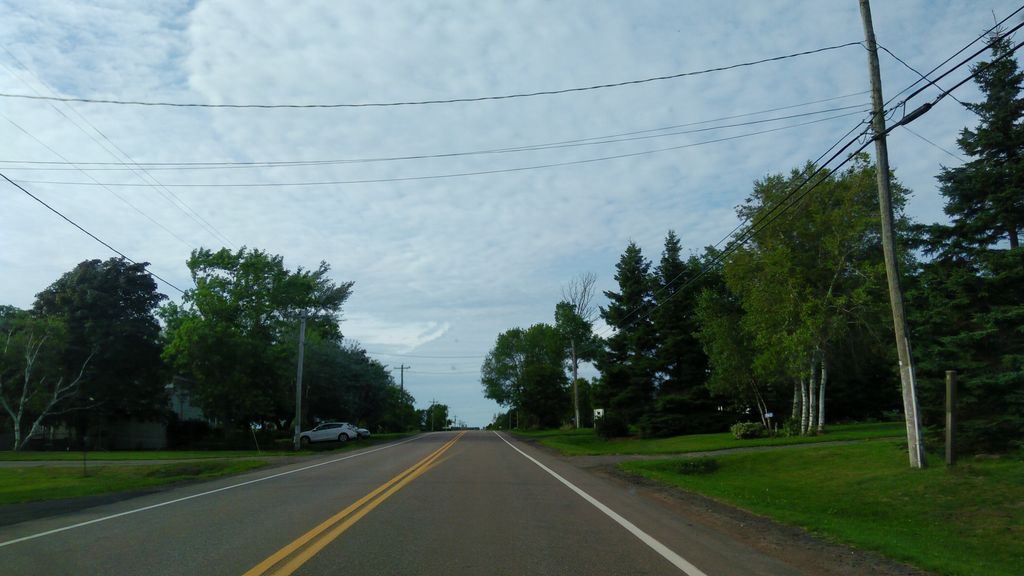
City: charlottetown